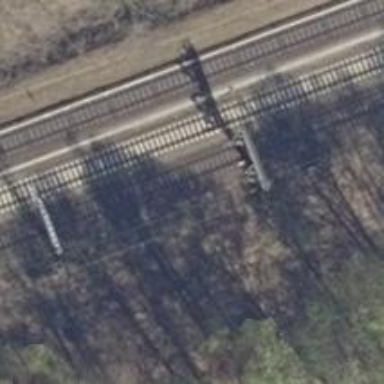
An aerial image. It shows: Railway signal.